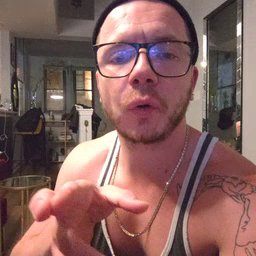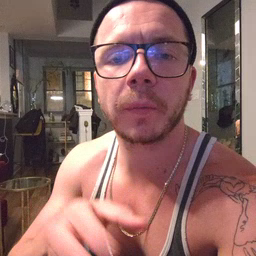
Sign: room